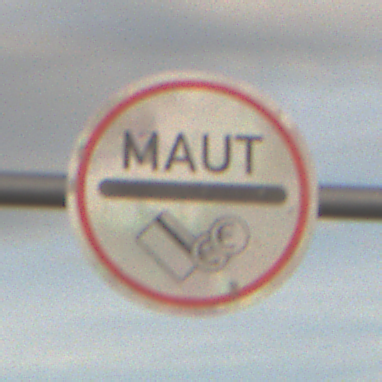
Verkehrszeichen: MautflichtigeStrecke
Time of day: SunriseSunset
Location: Outdoor (Nature)
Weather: PartlyCloudy
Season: NotSpecified
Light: Natural